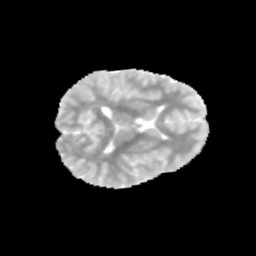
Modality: MD
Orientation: axial
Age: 9
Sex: male
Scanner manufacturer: siemens
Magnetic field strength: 3 T
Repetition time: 3.8 s
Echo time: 0.07 s